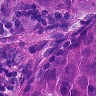
Metastatic tissue present: yes